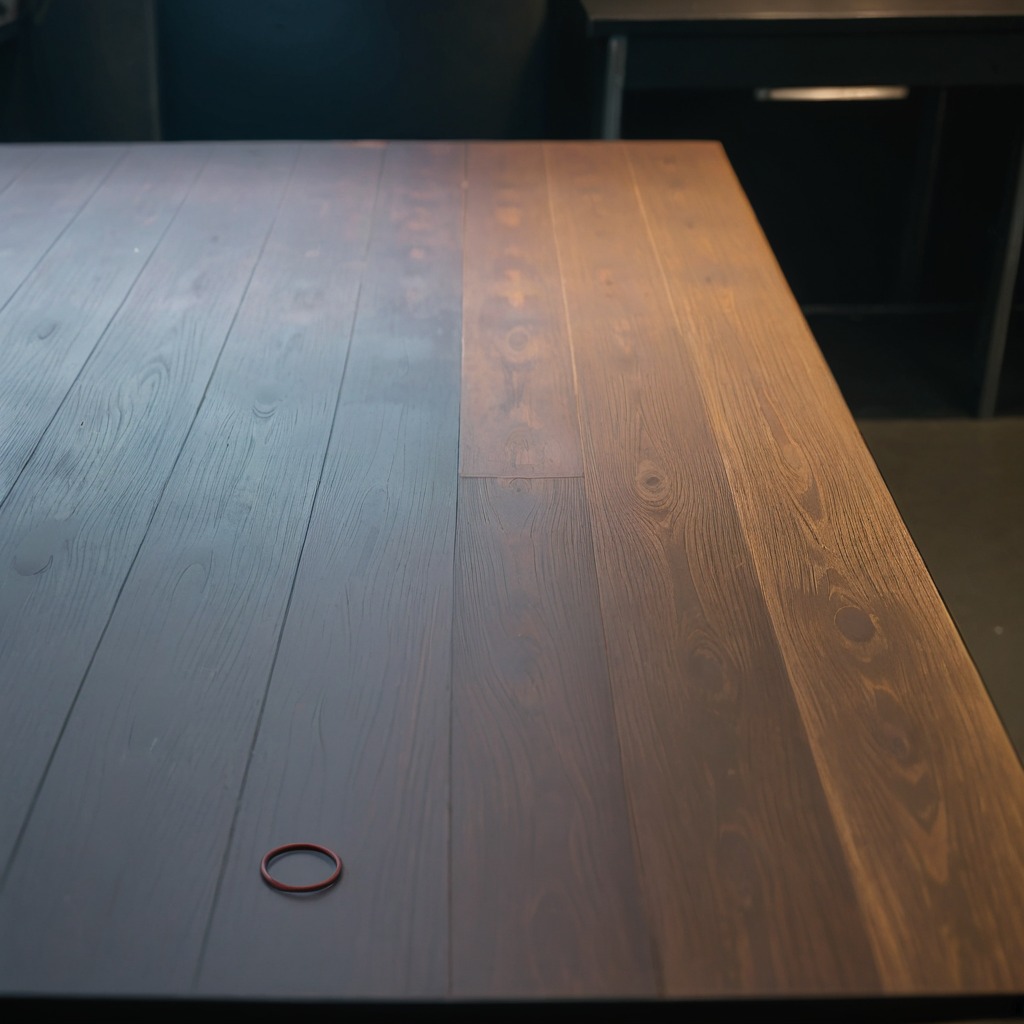
A rubber O-ring is lying on the old table with faint burn marks in a small garage at twilight.